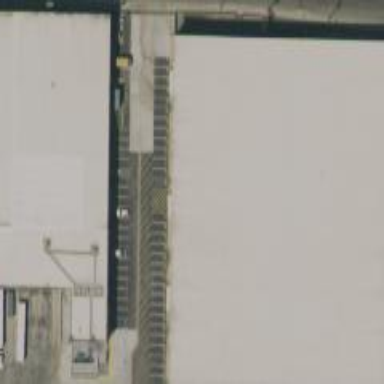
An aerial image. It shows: Factory building.